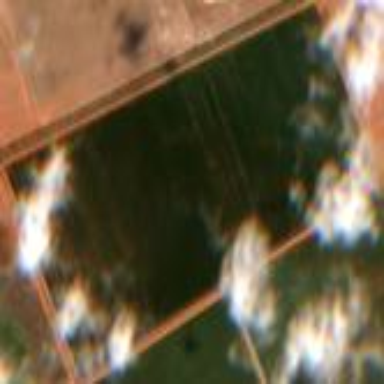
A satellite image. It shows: Farmland used for producing crops.